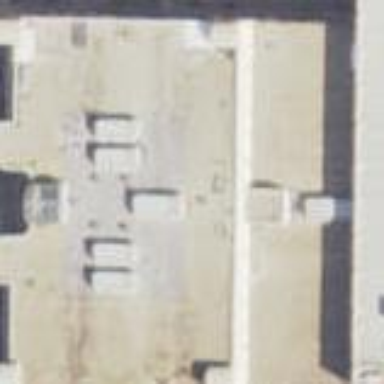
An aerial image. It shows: Cinema building.